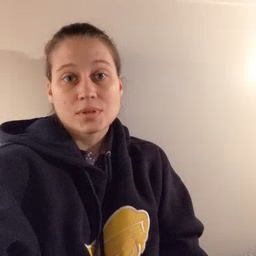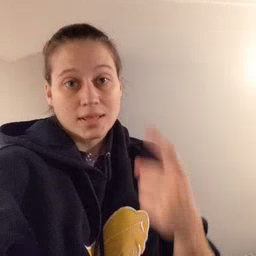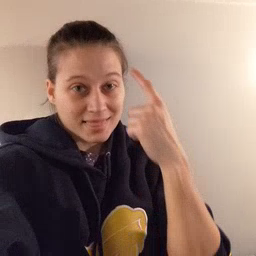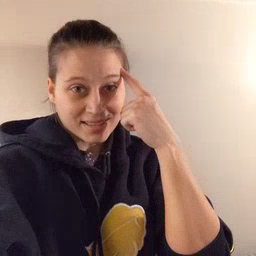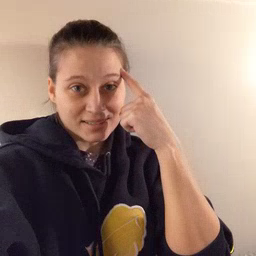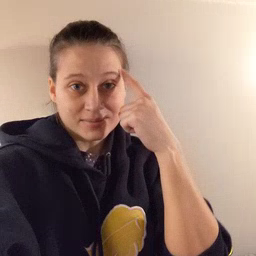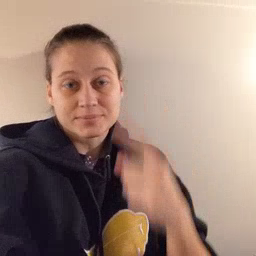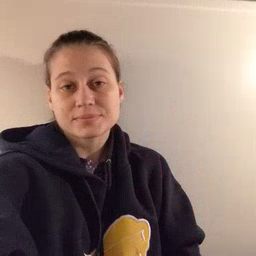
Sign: think